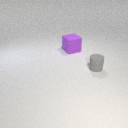
large purple rubber cube behind small gray rubber cylinder